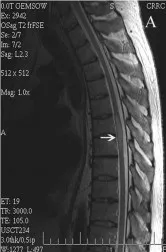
The second MRI images of the thoracic spine. A) Sagittal T2-weighted MRI image shows a hyperintense lesion expanding the cord at the T6-7 spinal level.
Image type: radiology (mri)